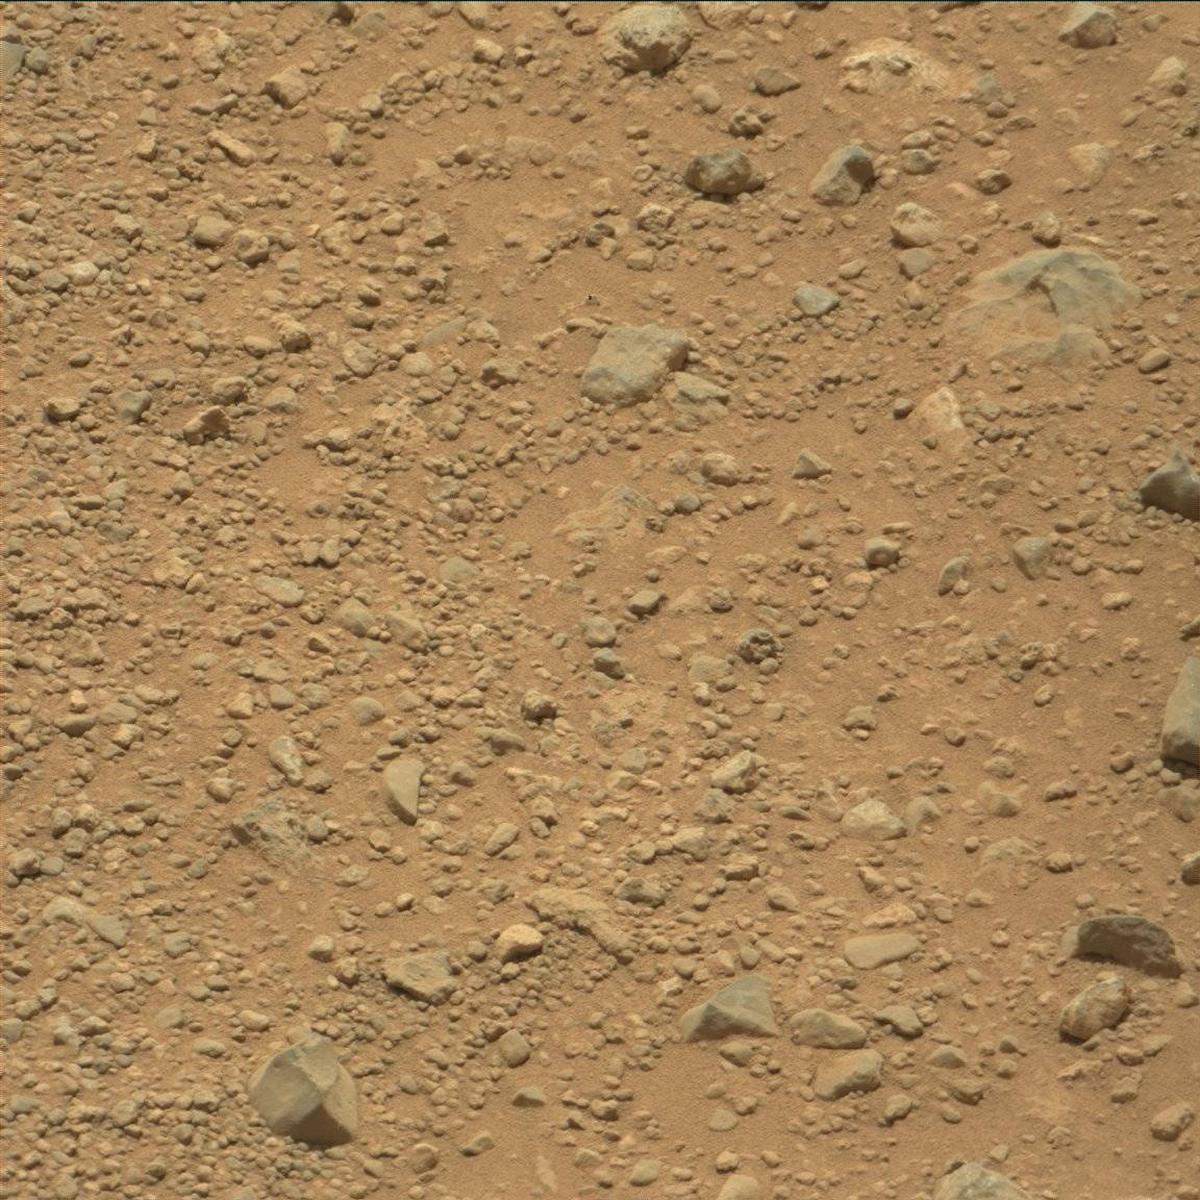
Terrain classes present: Bedrock, Rock, Sand / Soil